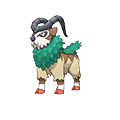
Pok\u00e9mon: gogoat